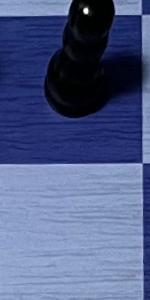
Label: Empty